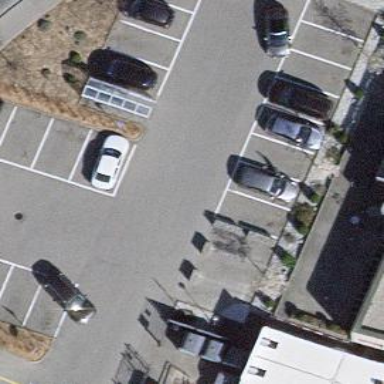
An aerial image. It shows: Parking area with asphalt surface.